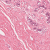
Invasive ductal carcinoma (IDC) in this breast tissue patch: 0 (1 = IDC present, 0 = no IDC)